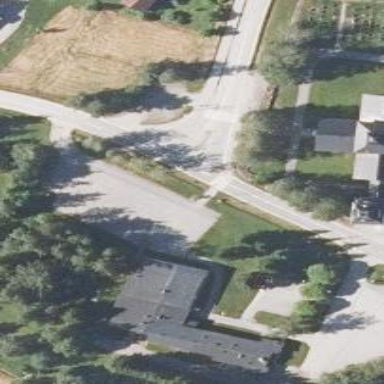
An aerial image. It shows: Uncontrolled road crossing.